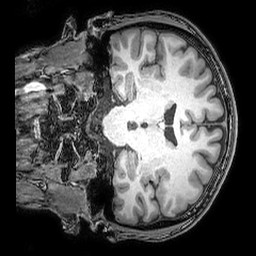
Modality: T1w
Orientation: coronal
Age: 19
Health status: ill
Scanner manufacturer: philips
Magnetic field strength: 3 T
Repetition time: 0.007 s
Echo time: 0.0035 s